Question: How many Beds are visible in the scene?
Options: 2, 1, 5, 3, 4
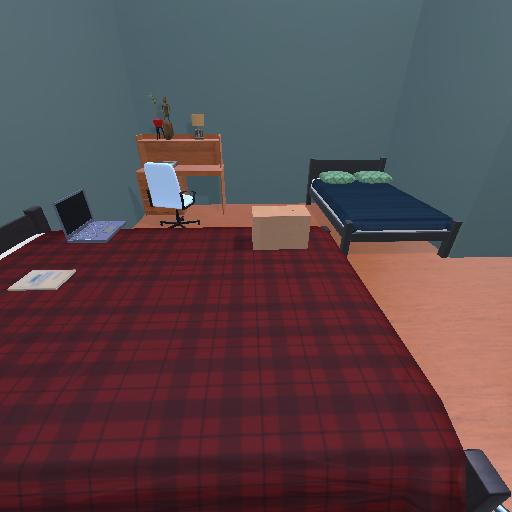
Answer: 2